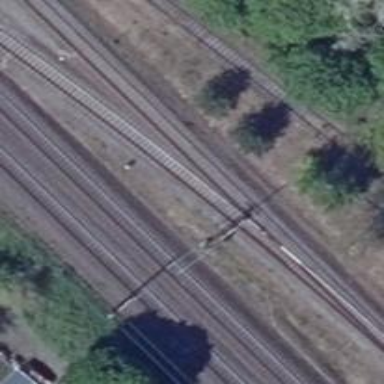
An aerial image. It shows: Railway signal.